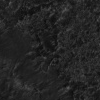
Atmospheric dust classification: not_dusty